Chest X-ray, PA view. Patient: 59 years old, sex F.
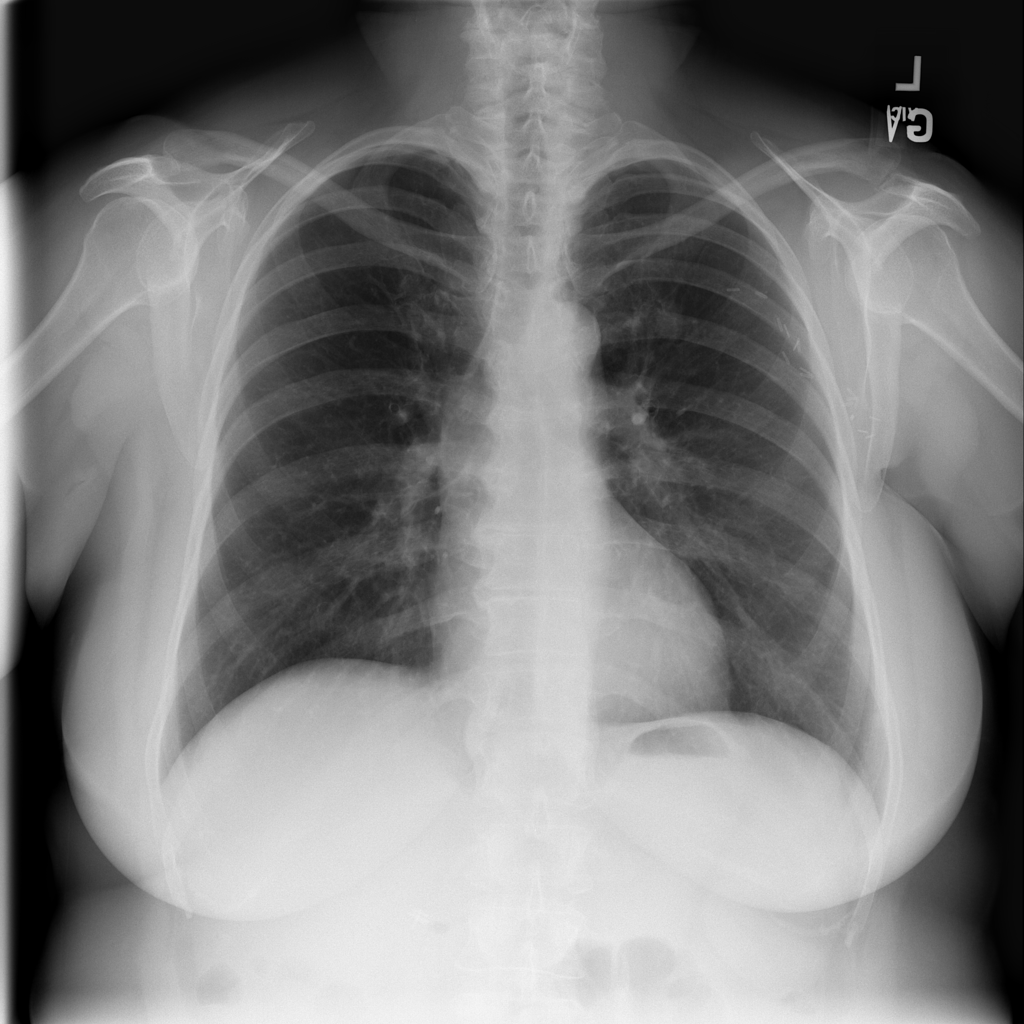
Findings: No Finding